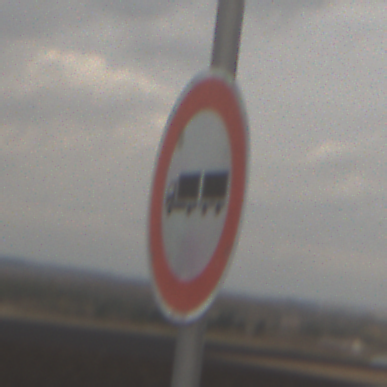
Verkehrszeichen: VerbotLastkraftwagenMitAnhaenger
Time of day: MorningAfternoon
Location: Outdoor (Nature)
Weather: Overcast
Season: NotSpecified
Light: Natural